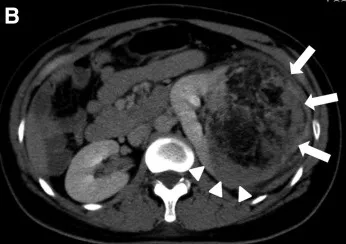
Computed tomography (CT) findings. (B) Enhanced CT showed a reruptured AML (arrows) with intratumoral hemorrhage (arrowheads).
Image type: radiology (ct)